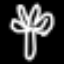
Label: palm tree